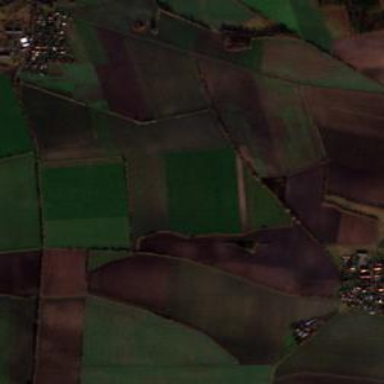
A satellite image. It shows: View of farmland.